Aerial crown-view tile of a tropical tree (Barro Colorado Island, Panama), acquired 20250818:
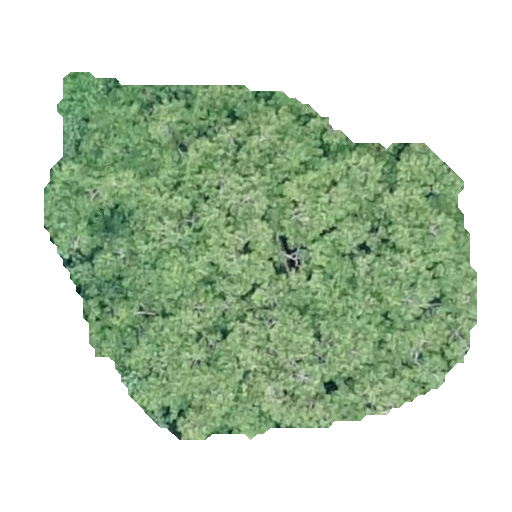
Species: Virola surinamensis
GBIF accepted scientific name: Virola surinamensis
Crown area: 172.026 m²